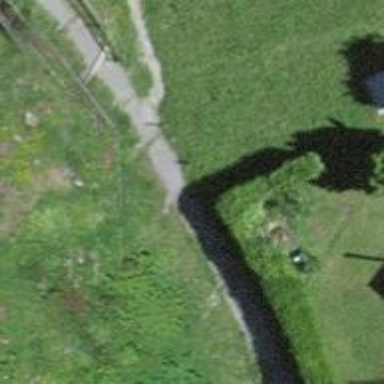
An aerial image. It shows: Abandoned railway with footway beside it. The surface is fine gravel.